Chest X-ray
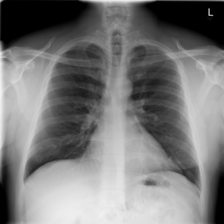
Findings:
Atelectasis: negative
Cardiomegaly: negative
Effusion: negative
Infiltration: negative
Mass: negative
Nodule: negative
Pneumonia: negative
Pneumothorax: negative
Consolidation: negative
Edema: negative
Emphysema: negative
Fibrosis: negative
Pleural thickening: negative
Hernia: negative